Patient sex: F
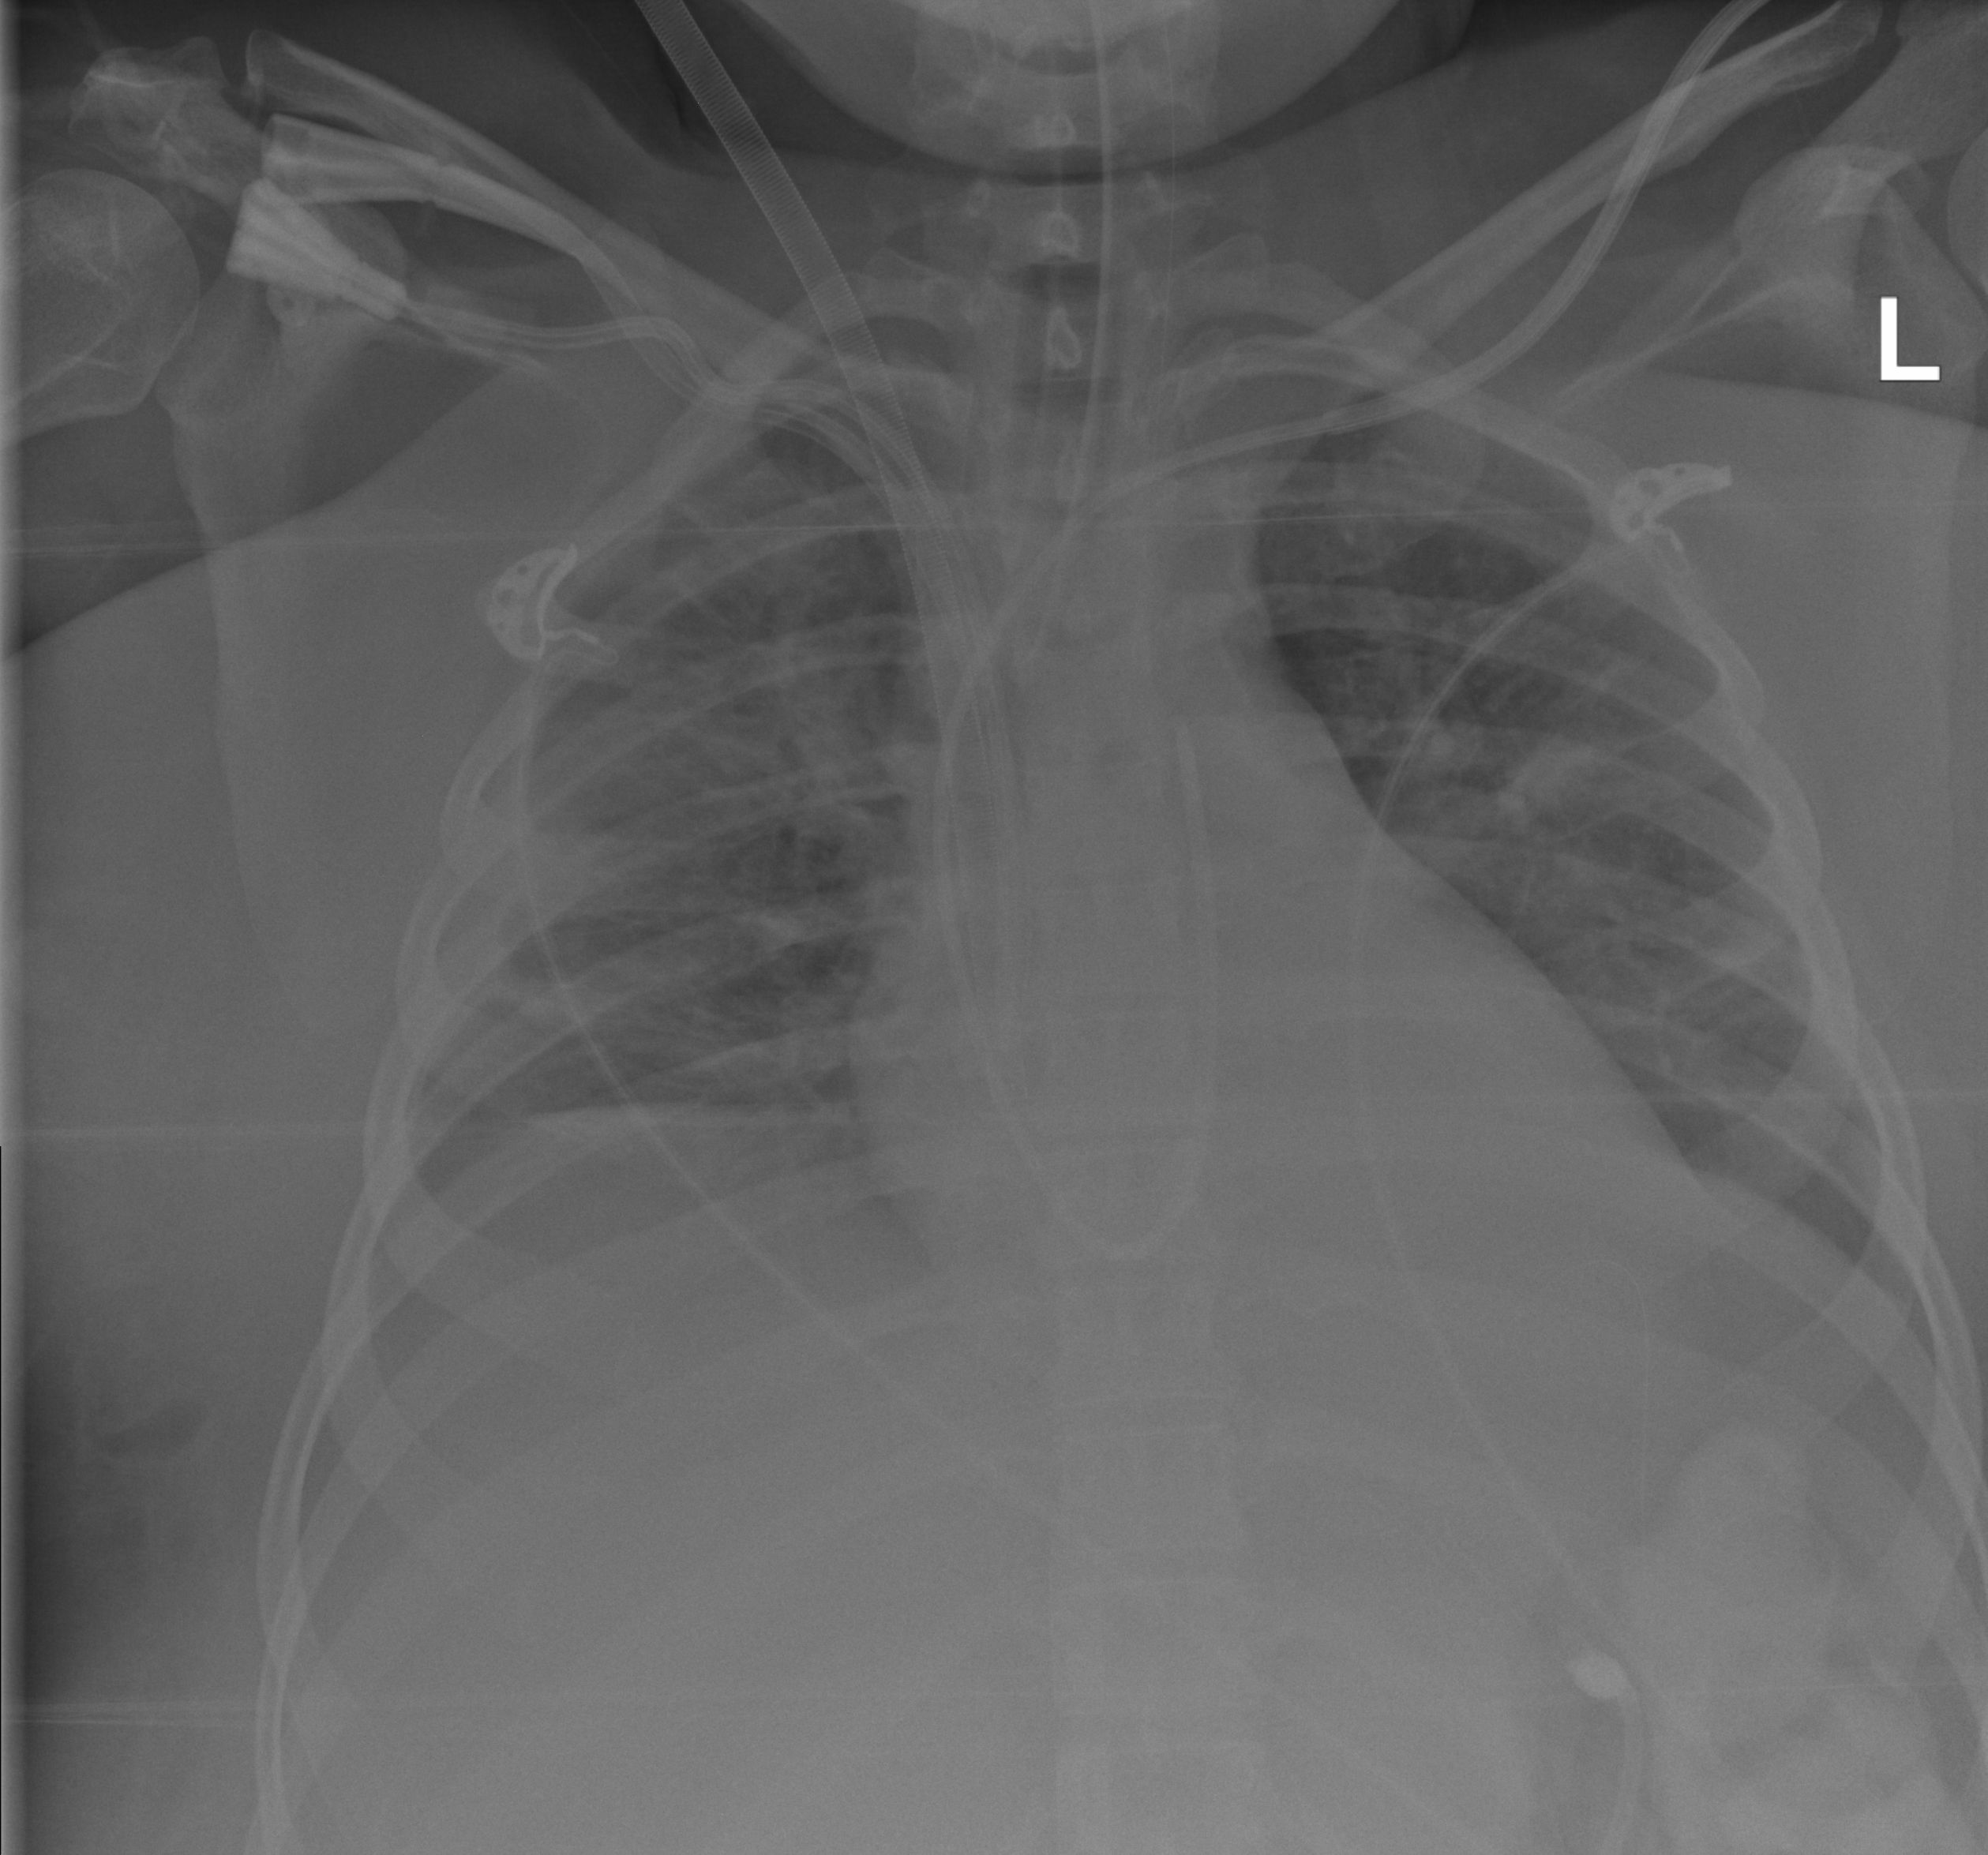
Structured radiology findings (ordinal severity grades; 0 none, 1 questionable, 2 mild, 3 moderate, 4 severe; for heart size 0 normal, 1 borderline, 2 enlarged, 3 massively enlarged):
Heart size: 0
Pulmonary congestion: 0
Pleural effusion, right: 2
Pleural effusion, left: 0
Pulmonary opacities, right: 2
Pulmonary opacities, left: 2
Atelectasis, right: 3
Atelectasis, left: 2